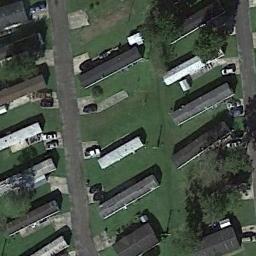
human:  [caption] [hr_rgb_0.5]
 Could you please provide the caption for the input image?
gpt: A wood is next to the mobile home park .

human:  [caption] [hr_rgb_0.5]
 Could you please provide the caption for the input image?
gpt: There are some buildings on green lawns on the mobile home park .

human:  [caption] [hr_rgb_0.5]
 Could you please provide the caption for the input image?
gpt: Many buildings are in the mobile home park .

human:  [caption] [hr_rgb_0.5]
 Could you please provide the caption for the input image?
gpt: The mobile home park has some neatly arranged mobile homes on the grass and a road goes through the mobile home park .

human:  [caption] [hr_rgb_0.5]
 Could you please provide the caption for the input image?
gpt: The mobile home park is on the grass next to the road .